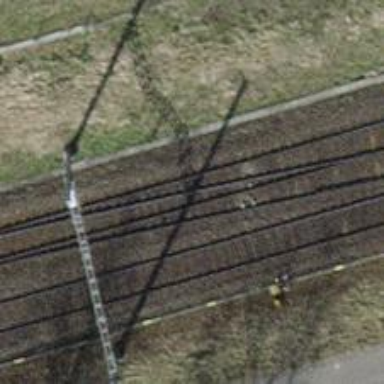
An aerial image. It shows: Railway siding with one electrified track and contact line.